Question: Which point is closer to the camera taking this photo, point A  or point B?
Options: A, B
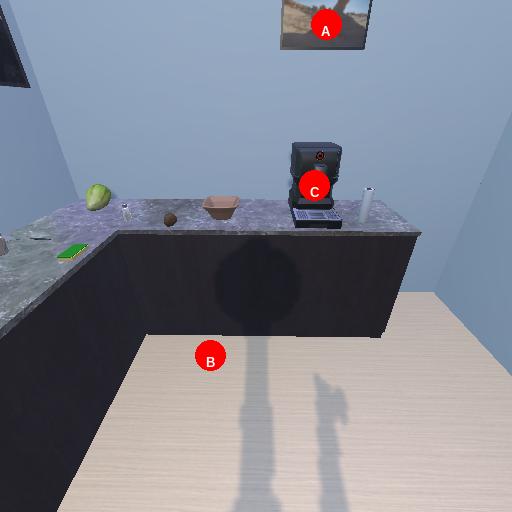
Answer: A